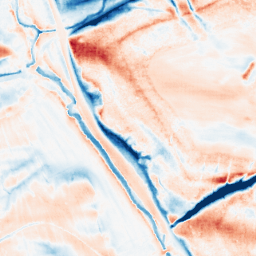
Category: classical
Decomposition family: gaussian_anisotropic
Decomposition parameters: sigma_x: 2
sigma_y: 10
Upsampling method: sinc_blackman
Upsampling parameters: scale: 4
kernel_size: 8
Upsampling scale: 4